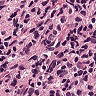
Metastatic tissue present: yes